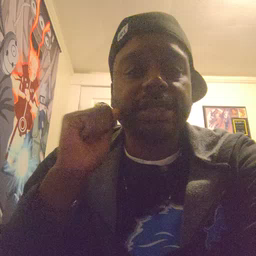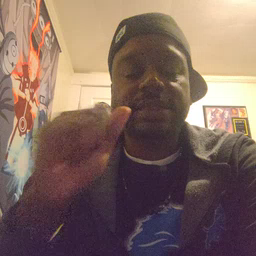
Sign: aunt